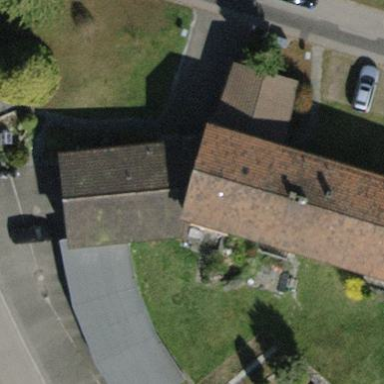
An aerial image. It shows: Pitched roof building.